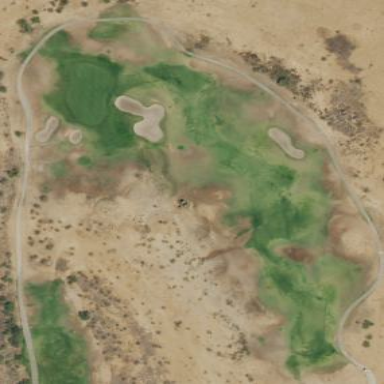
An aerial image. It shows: Rough area on grassy golf course.